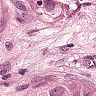
Metastatic tissue present: yes